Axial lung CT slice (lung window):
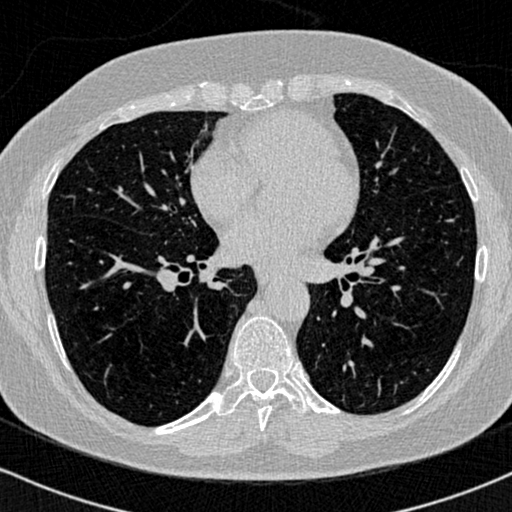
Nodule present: no